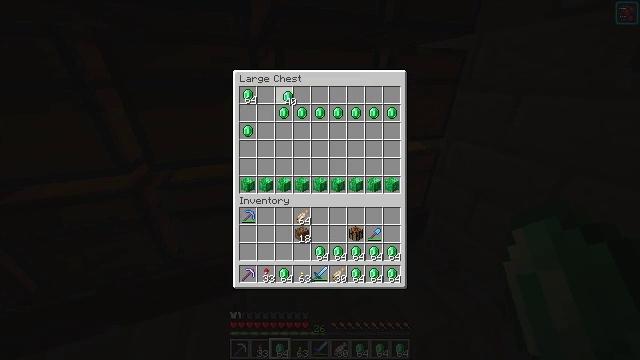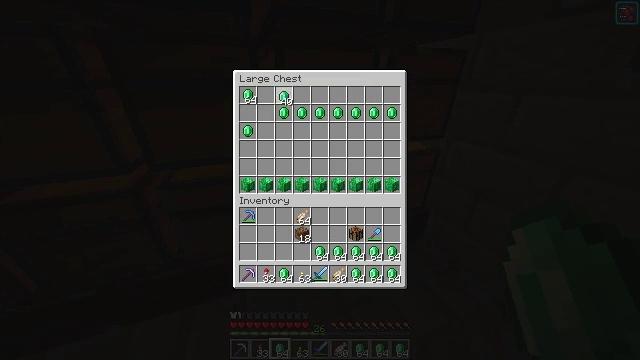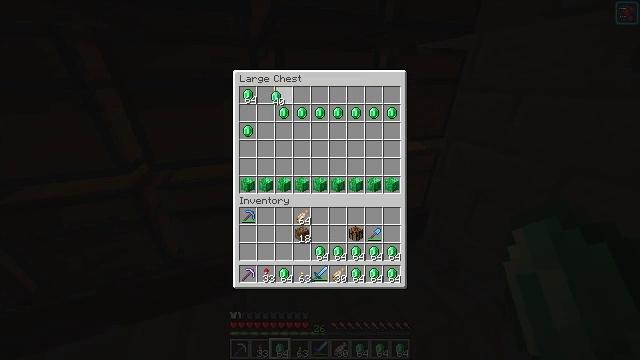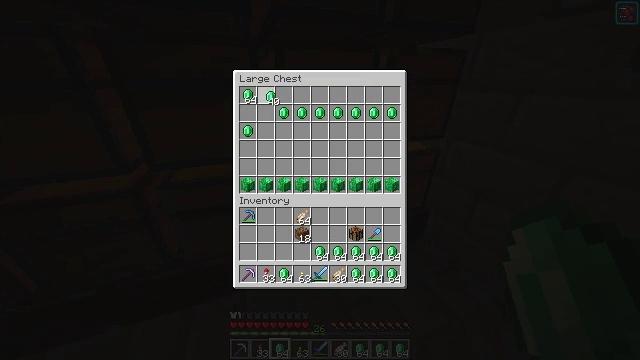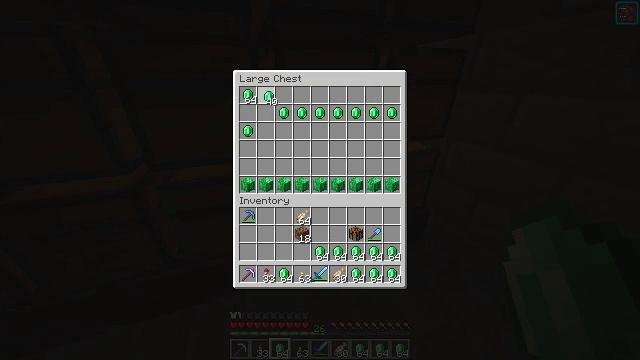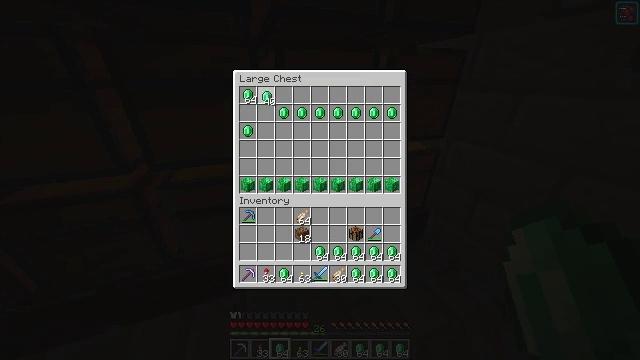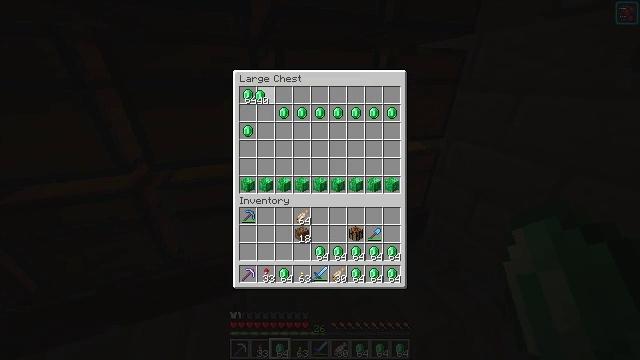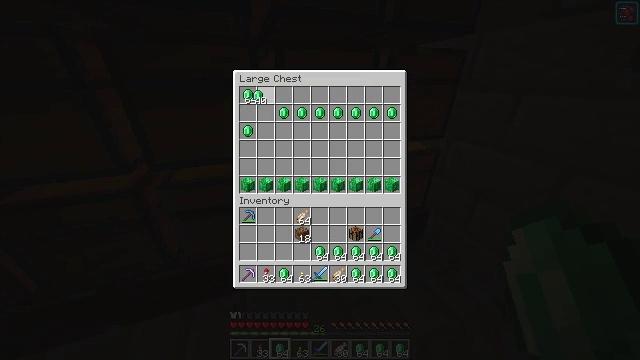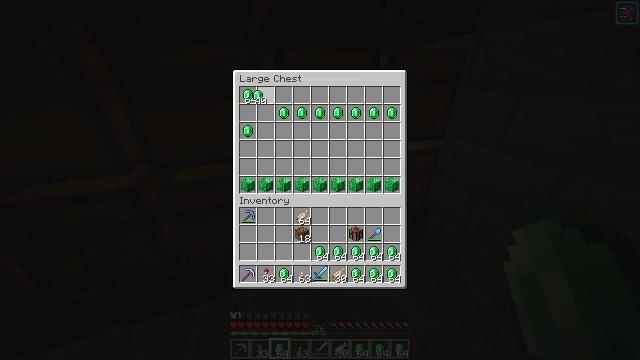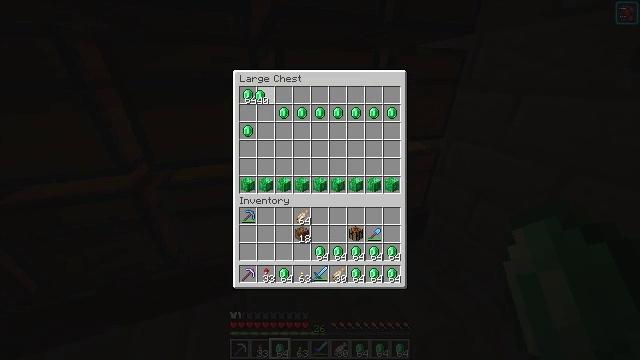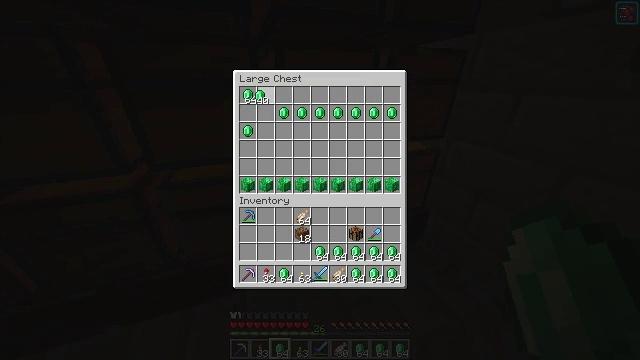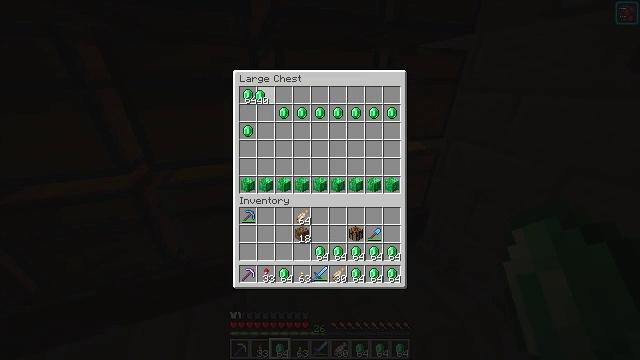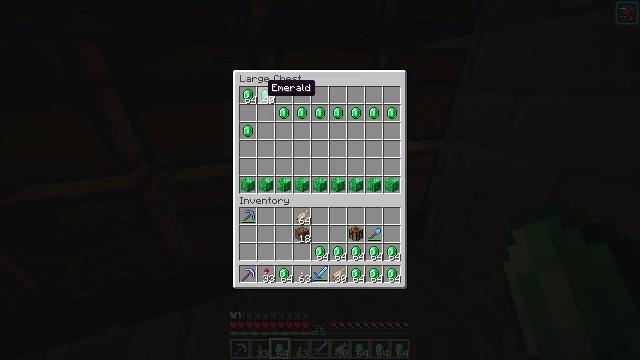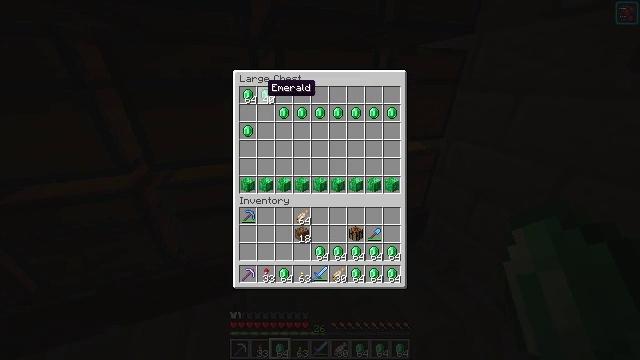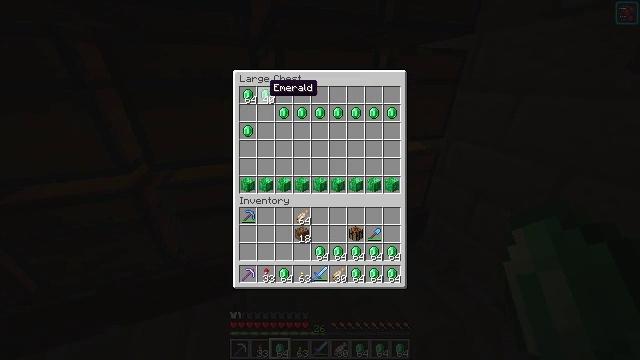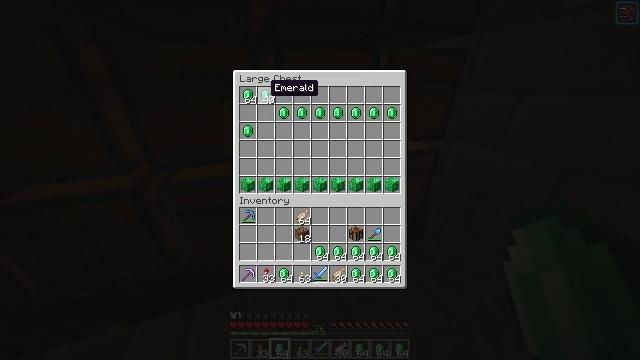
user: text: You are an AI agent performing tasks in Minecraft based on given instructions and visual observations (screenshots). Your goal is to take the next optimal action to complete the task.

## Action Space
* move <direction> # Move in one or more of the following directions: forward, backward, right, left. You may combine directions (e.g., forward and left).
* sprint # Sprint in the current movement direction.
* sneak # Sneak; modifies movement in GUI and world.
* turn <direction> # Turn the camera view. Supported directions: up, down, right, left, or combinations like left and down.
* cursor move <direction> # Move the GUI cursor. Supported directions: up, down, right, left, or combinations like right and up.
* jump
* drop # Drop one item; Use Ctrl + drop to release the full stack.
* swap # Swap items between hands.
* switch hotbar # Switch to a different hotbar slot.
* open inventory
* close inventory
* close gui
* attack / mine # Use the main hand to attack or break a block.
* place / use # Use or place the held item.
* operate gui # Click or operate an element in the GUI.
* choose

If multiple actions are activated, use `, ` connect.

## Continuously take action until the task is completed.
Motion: motion action
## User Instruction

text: Open the crafting table to craft an emerald block.
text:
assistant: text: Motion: no_op
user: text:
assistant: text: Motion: cursor move left
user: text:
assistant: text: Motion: no_op
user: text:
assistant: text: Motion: no_op
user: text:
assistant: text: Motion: no_op
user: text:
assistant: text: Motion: cursor move left
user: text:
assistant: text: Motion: no_op
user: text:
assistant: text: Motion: no_op
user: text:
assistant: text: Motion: no_op
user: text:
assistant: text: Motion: operate gui
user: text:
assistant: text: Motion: operate gui
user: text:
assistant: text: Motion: no_op
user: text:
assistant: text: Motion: no_op
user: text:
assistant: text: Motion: no_op
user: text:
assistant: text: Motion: no_op
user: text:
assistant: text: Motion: no_op
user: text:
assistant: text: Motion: no_op
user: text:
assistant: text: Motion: no_op
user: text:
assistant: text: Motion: no_op
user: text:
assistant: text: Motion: no_op
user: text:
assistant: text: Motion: no_op
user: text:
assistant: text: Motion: operate gui
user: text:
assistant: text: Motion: no_op
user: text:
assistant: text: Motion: no_op
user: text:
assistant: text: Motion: no_op
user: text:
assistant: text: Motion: no_op
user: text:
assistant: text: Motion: no_op
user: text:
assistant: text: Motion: no_op
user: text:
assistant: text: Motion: no_op
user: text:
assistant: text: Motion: no_op